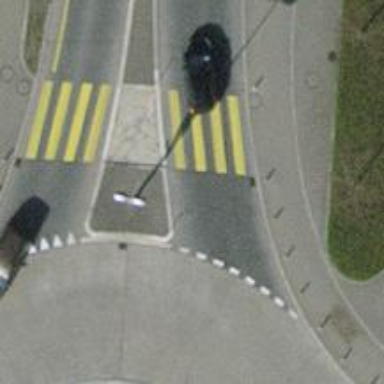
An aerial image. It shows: Zebra crossing with pedestrian island.